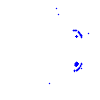
Particle: electron